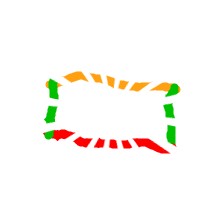
Shape: rectangle